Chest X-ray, PA view. Patient: 61 years old, sex F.
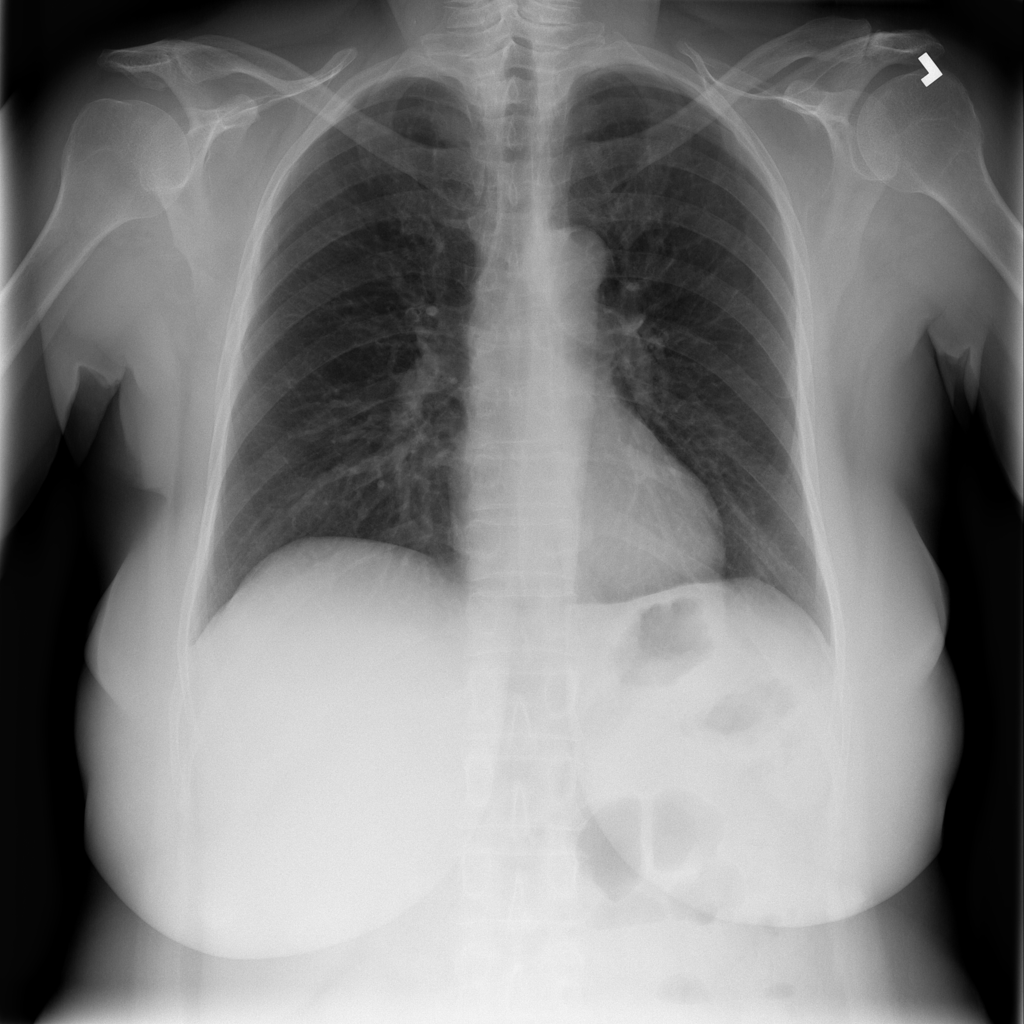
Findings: No Finding